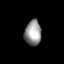
Tissue: lung
Cell type: Fibroblasts
Senescence score: 0.5817
Nuclear area (px): 413
Mean DAPI intensity: 148.649